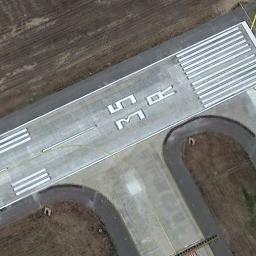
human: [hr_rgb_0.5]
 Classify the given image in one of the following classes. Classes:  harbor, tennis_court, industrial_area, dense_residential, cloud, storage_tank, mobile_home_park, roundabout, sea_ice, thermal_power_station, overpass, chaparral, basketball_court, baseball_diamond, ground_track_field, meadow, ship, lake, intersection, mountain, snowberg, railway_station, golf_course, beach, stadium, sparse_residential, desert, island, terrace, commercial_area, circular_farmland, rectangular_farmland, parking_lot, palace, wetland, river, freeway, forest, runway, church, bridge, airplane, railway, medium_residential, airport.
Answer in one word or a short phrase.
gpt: runway